Question: In the screenshots, the form text fields are set to 97% to create a gap between them. It works in all browsers except Firefox -- it seems it stretches all the way to 100%. Anyone pls give me a way to get around this?

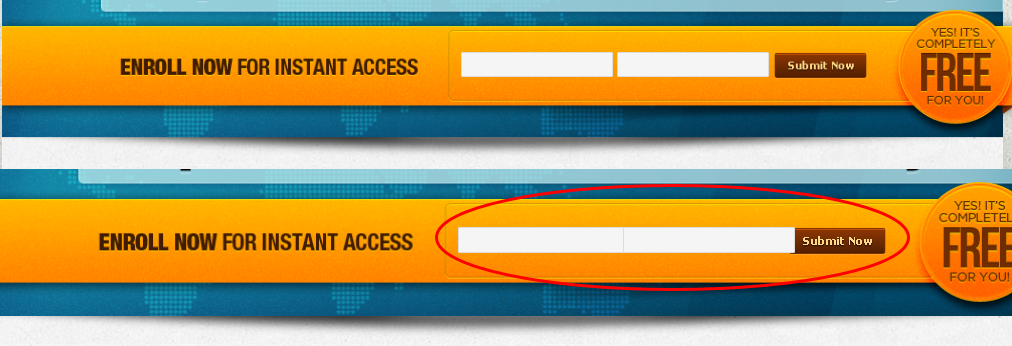
Answer: Try adding 'box-sizing: border-box' (and the corresponding '-moz-box-sizing', '-webkit-box-sizing'). Otherwise, padding and margin are added to the 97% instead of included in.